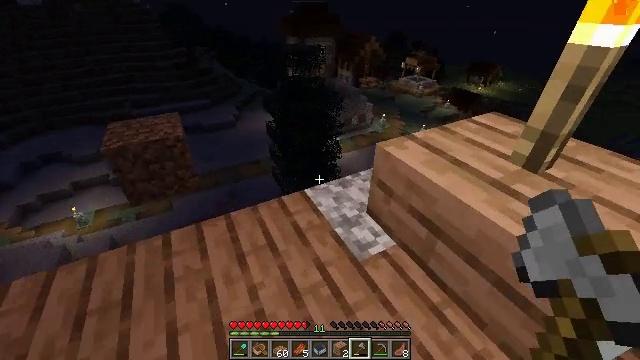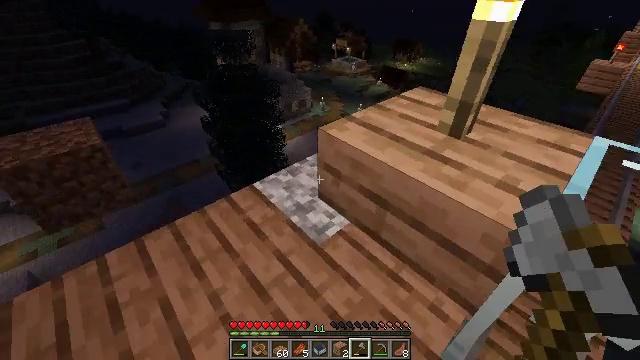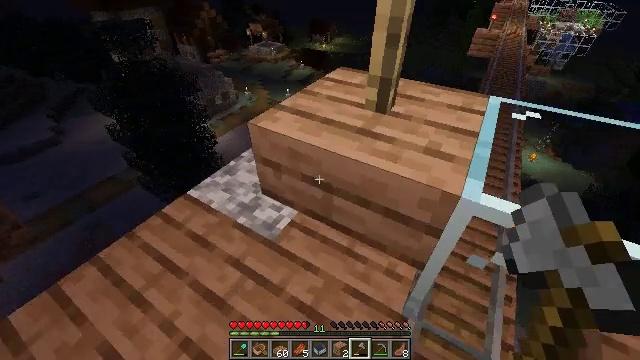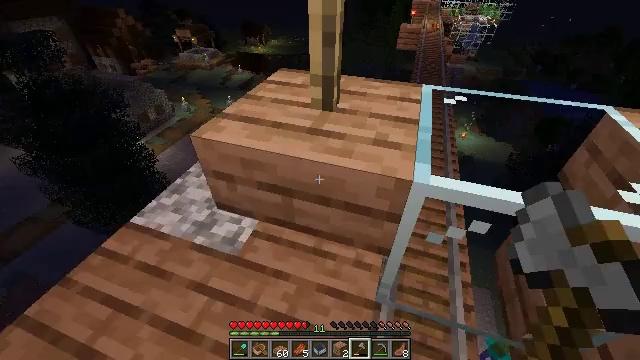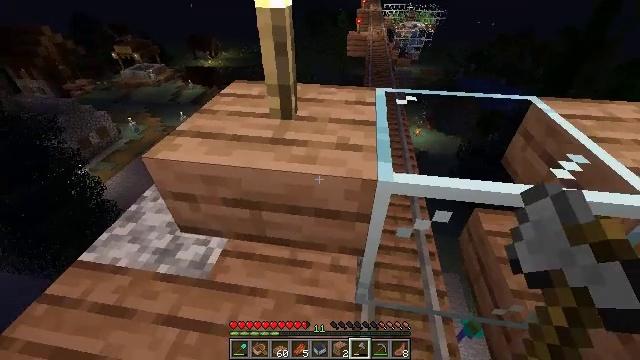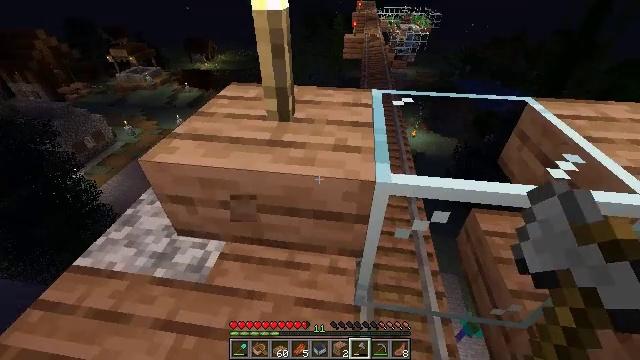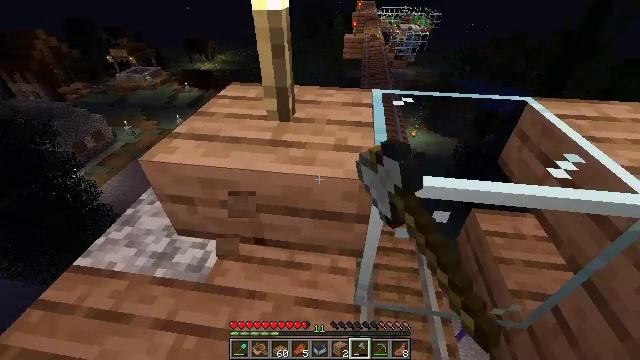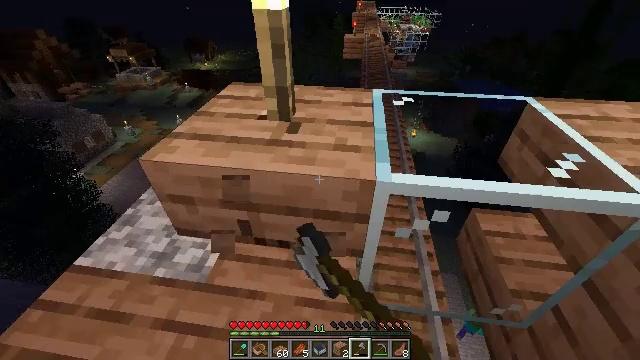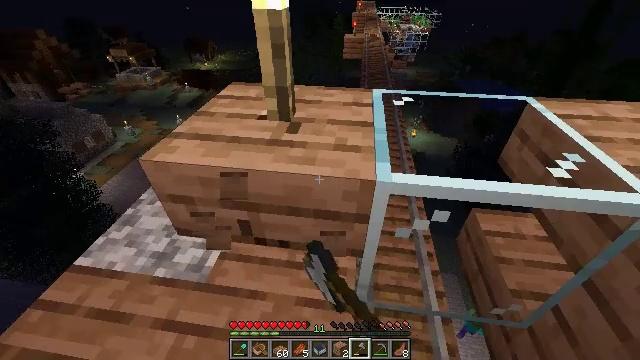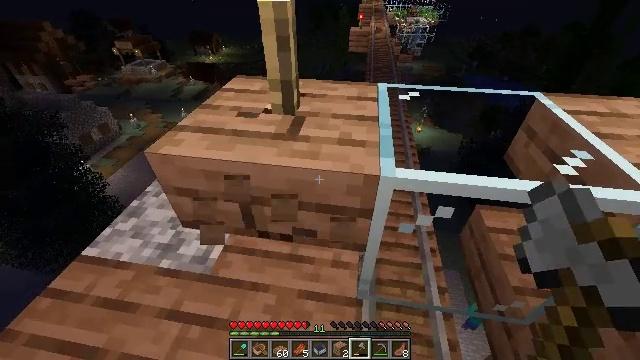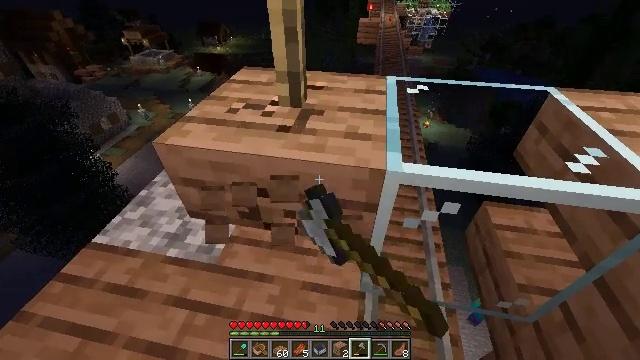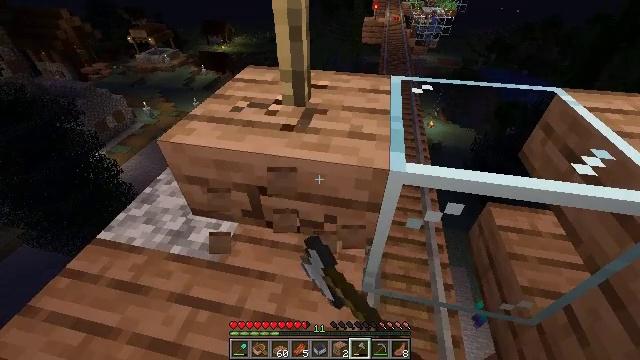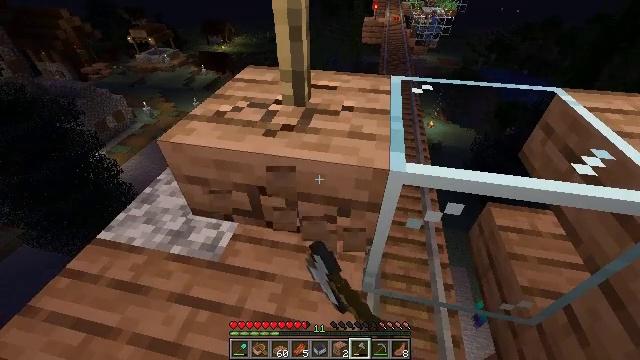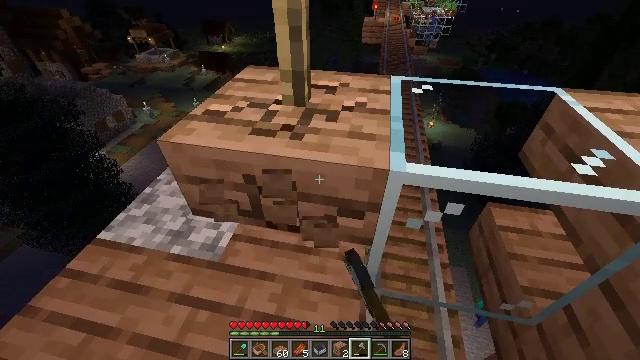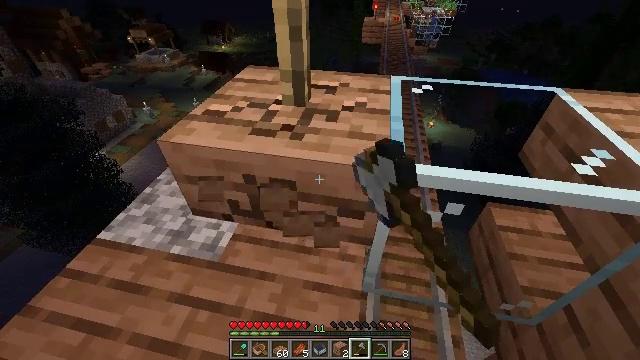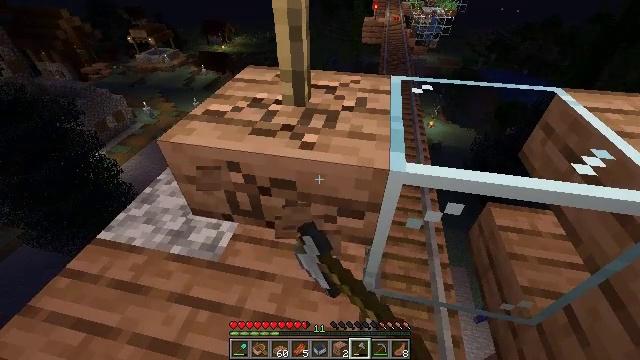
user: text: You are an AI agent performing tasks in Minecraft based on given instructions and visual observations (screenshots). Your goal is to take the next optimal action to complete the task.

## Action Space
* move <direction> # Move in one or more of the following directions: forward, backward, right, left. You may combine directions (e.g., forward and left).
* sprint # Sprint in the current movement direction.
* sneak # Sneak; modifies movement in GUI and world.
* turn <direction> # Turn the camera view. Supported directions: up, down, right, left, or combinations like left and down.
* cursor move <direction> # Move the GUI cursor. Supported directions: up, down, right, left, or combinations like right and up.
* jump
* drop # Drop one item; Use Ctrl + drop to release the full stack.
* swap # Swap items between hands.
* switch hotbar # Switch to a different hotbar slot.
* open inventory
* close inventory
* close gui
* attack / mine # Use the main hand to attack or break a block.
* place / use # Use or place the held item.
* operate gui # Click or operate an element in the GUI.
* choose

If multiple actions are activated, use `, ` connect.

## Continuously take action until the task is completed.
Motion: motion action
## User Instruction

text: Collect the jungle slab by destroying it.
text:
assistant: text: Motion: turn right and down
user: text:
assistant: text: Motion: turn right and down
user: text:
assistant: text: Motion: turn right
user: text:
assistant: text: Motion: turn right and up
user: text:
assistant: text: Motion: attack / mine
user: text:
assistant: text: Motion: attack / mine
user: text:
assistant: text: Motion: attack / mine
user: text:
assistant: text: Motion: attack / mine
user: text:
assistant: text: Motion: turn left and down, attack / mine
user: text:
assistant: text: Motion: turn left and down, attack / mine
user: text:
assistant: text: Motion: attack / mine
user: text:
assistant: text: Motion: attack / mine
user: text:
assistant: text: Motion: attack / mine
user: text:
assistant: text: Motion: attack / mine
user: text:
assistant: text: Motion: attack / mine
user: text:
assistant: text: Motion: attack / mine
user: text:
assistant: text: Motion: attack / mine
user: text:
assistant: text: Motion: attack / mine
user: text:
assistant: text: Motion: attack / mine
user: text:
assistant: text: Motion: attack / mine
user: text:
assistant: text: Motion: attack / mine
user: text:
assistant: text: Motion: attack / mine
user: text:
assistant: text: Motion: no_op
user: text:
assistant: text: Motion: no_op
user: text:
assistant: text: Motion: no_op
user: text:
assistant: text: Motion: move forward and move left, turn down
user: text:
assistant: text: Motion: move forward and move left, turn right and down
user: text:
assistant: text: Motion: move forward and move left, turn right and down
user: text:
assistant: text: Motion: move forward and move left, turn right and down
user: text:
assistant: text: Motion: move forward and move left, turn right and down